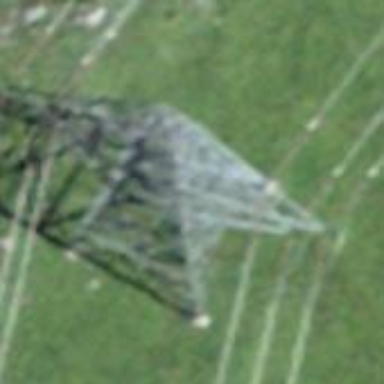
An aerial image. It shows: Towering power structure.